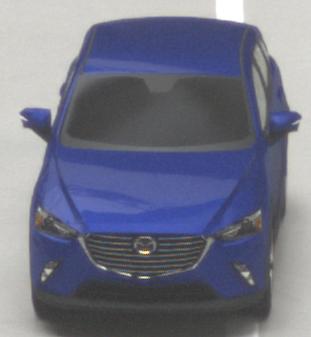
Make: Mazda
Model: CX-3 SKYACTIV-G 120
Detailed model: CX-3 (DK)
Model produced from: 2015/06
Model produced until: 2018/06
Doors: 5
Color: blue
Road condition: dry road
Daytime: midday
Contrast: medium contrast